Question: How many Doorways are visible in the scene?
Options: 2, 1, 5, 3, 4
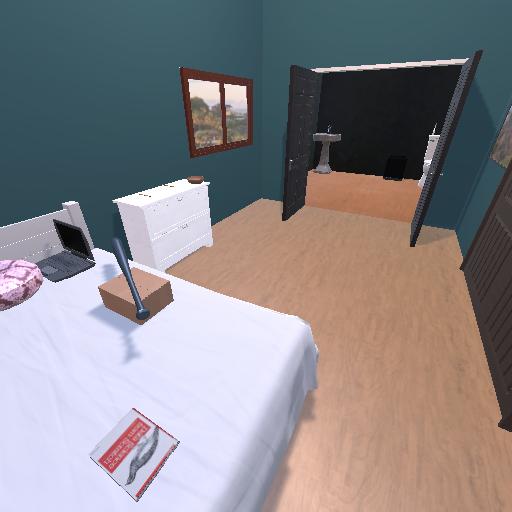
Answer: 2